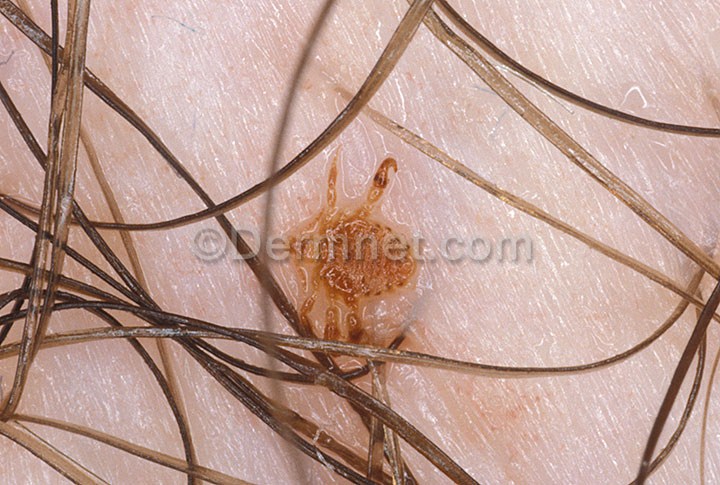
Disease: Scabies Lyme Disease and other Infestations and Bites